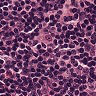
Metastatic tissue present: no